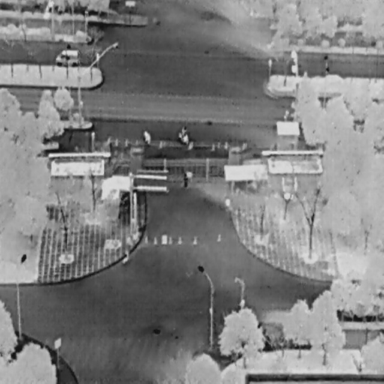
There is an OtherVehicle in the infrared image.